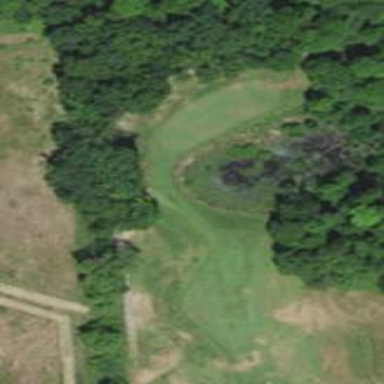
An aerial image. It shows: Water hazard on golf course.